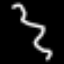
Label: squiggle